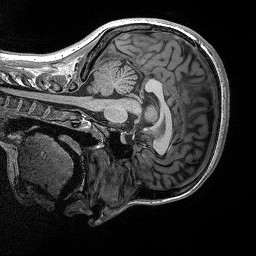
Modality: T1w
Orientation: sagittal
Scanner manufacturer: siemens
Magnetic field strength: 3 T
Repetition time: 2.3 s
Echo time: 0.00298 s